Question: I have this morris.js bar with multiple bars, i want to change width of the bars or make space between durations. From the below image is there a way to provide either more space between 'Feb' 'March' and 'April' or is there a way to adjust bar widths?

Here is my code
'''
Morris.Bar({
element: 'morris-chart-bar',
data: [
{ y: 'Feb', a: 75, b: 60, c: 5, d: 50 },
{ y: 'March', a: 180, b: 220, c: 140, d: 160 },
{ y: 'April', a: 300, b: 340, c: 350, d: 270 }
],
xkey: 'y',
ykeys: ['a', 'b', 'c', 'd'],
labels: ['A', 'B', 'C', 'D'],
barColors: ['#0B62A4','#f75b68','#4DA74D','#646464'],
hideHover: 'auto'
});
'''
you can test it <URL>
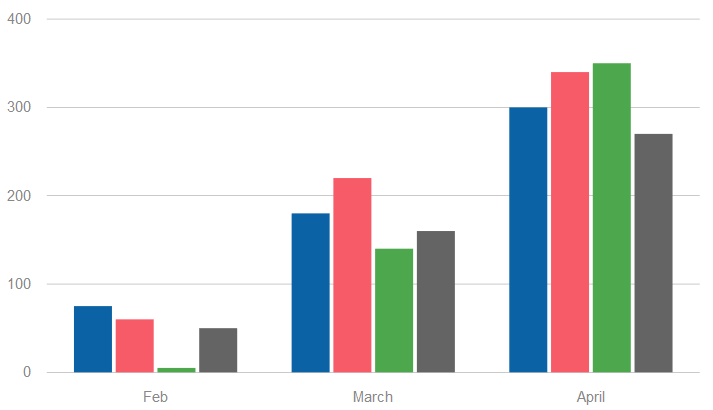
Answer: The api doc pages seem to omit several properties. You can learn about more by looking at the source, where I found these 2 guys:
'barGap' and 'barSizeRatio'
'barGap' is an integer that sets the space between bars in a single bar group. It defaults to 3. Increase it to space them further, decrease it to bring them closer together. 'barSizeRatio' is the proportion of the width of the entire graph given to bars. It defaults to 0.75. Increase the number closer to 1 to make the bars wider, if its =1 the bars will take up the entire graph, if its > 1 bars will overlap.
'''
Morris.Bar({
barGap:4,
barSizeRatio:0.55,
element: 'morris-chart-bar',
data: [
{ y: 'Feb', a: 75, b: 60, c: 5, d: 50 },
{ y: 'March', a: 180, b: 220, c: 140, d: 160 },
{ y: 'April', a: 300, b: 340, c: 350, d: 270 }
],
xkey: 'y',
ykeys: ['a', 'b', 'c', 'd'],
labels: ['A', 'B', 'C', 'D'],
barColors: ['#0B62A4','#f75b68','#4DA74D','#646464'],
hideHover: 'auto'
});
'''